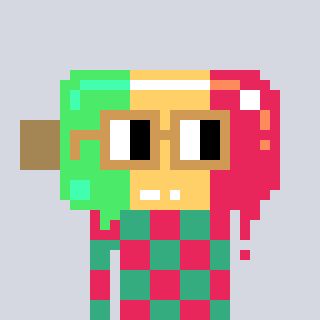
a pixel art character with square brown glasses, a icepop-shaped head and a teal-colored body on a cool background